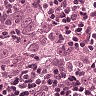
Metastatic tissue present: yes